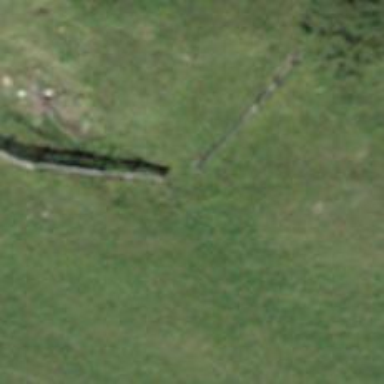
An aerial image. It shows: Fence.